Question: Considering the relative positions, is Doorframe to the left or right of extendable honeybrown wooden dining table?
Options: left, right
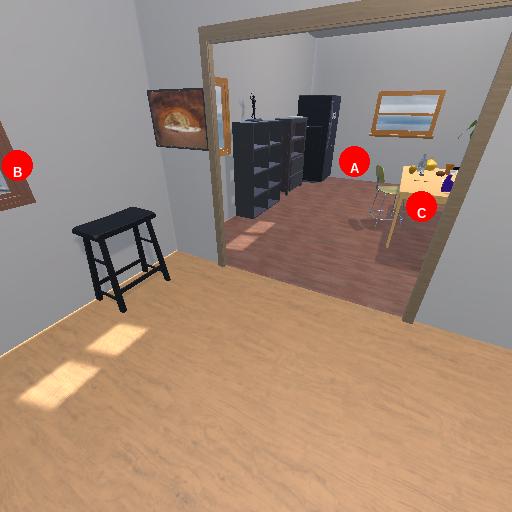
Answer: left